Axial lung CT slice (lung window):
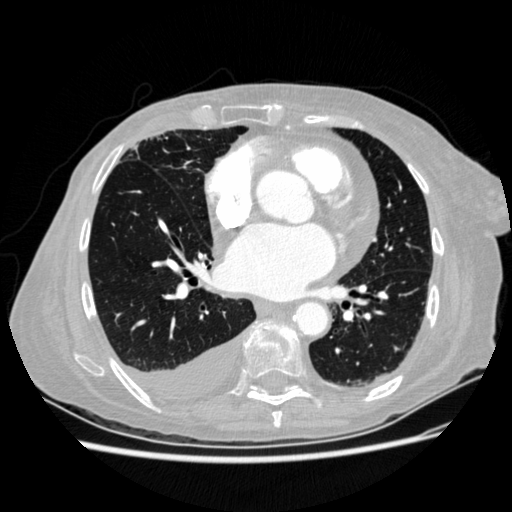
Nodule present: no